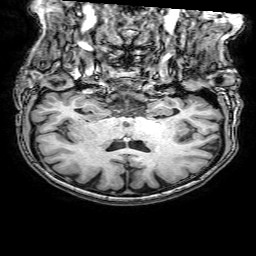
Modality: T1w
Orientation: sagittal
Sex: female
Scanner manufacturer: philips
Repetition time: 0.008174 s
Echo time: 0.00374 s